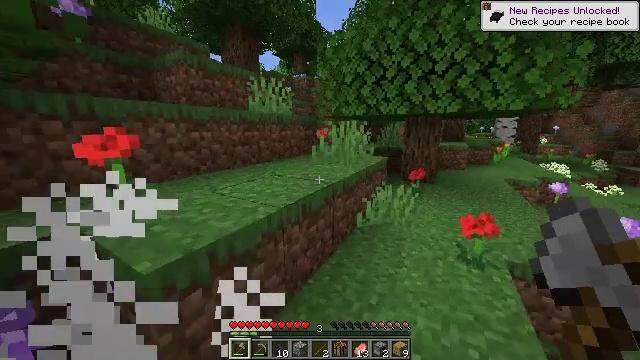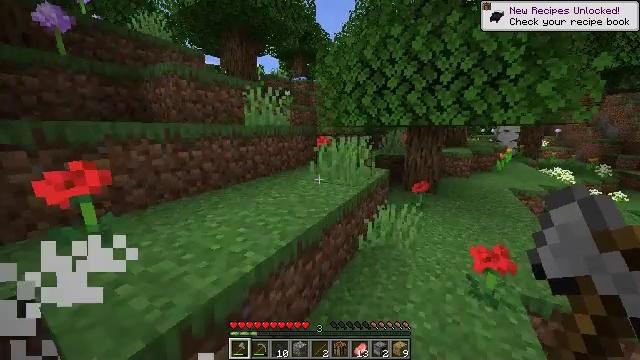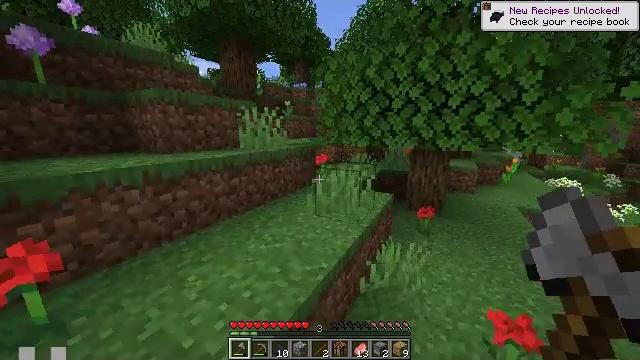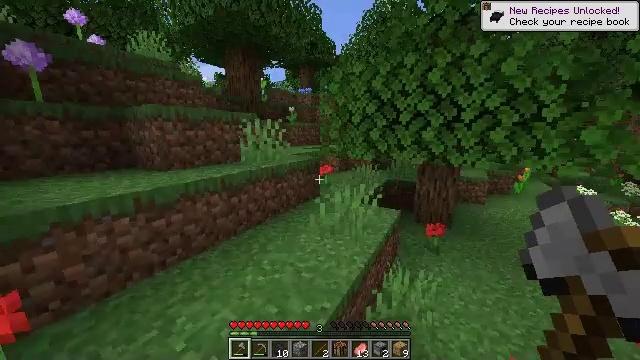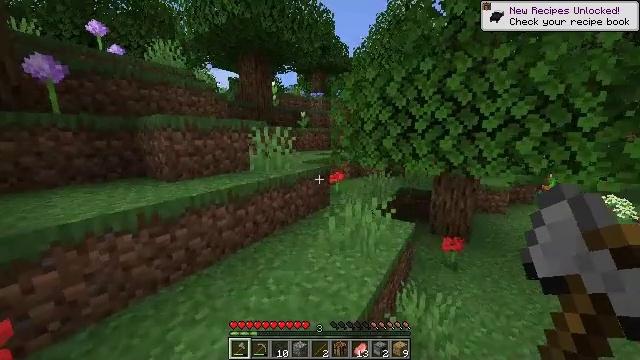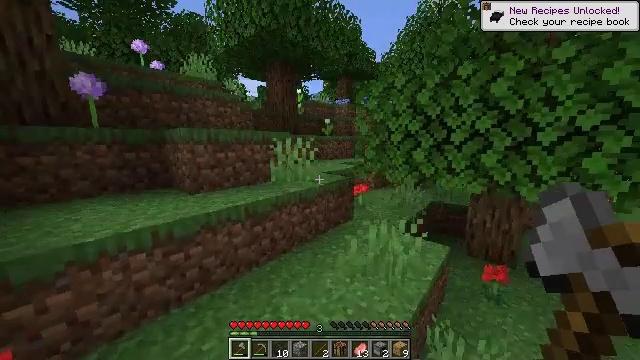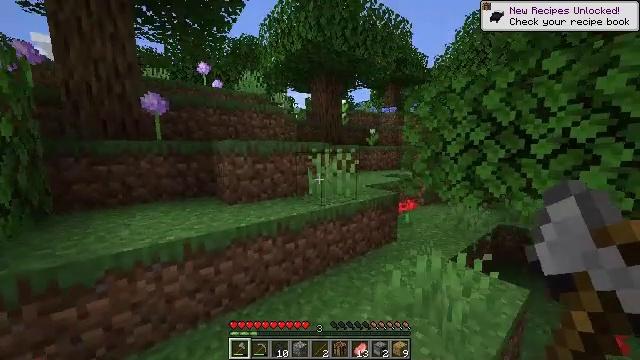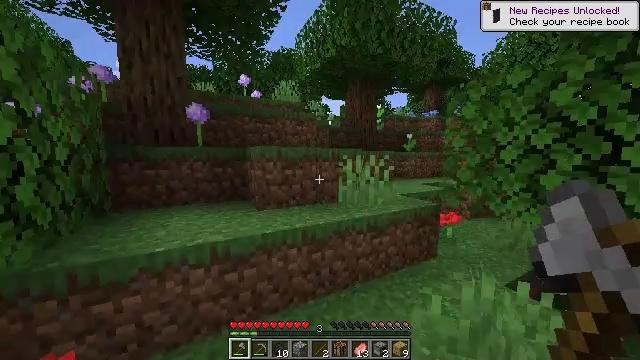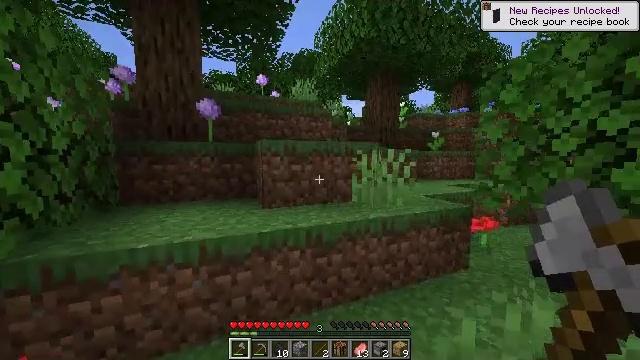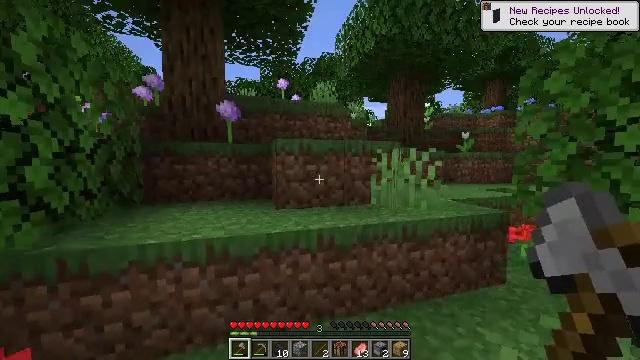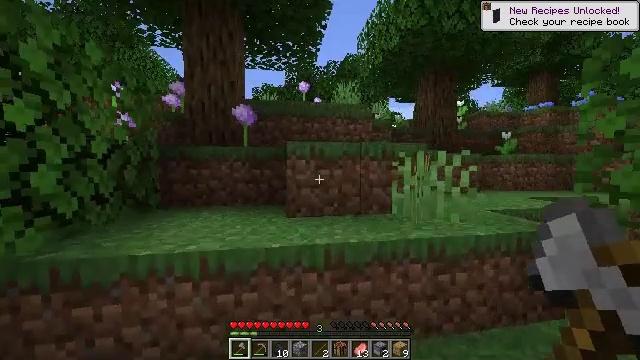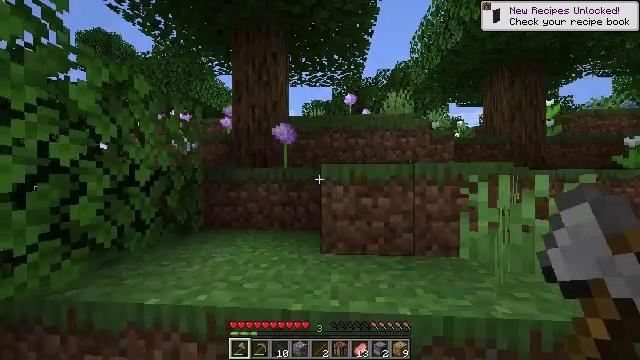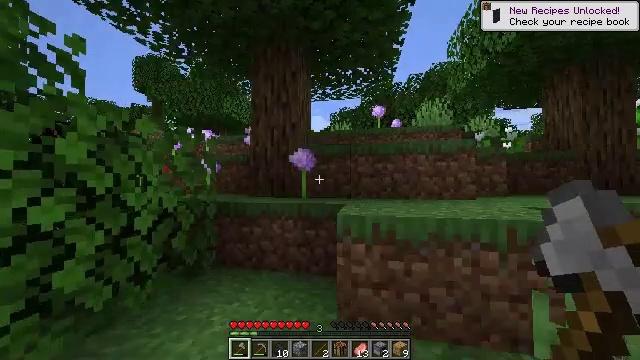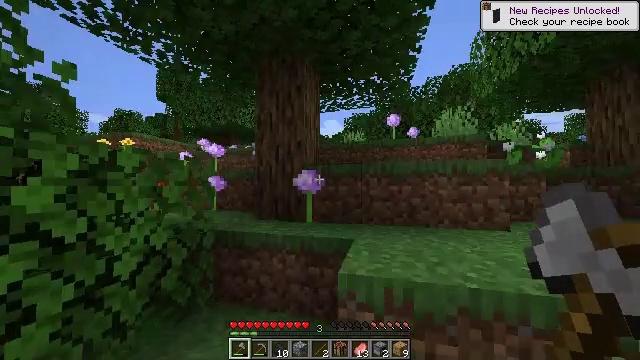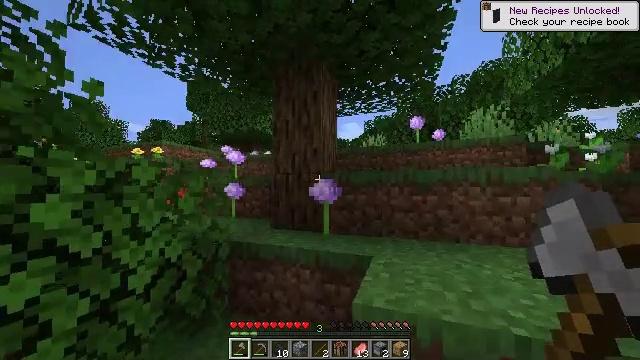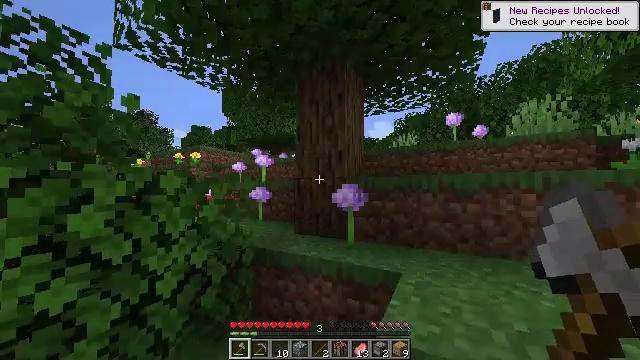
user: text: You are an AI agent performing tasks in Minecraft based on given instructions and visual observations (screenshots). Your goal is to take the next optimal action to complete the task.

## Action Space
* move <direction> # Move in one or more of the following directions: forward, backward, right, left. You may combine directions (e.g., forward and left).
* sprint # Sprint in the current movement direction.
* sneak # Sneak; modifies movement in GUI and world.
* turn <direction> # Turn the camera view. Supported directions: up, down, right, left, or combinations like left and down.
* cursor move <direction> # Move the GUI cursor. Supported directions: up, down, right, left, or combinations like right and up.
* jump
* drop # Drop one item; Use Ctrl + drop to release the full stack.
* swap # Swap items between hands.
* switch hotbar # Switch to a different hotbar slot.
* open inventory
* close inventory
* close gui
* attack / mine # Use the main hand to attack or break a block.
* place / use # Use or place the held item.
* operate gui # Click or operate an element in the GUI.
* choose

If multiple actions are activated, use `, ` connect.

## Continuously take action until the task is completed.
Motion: motion action
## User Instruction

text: Mine the allium flower.
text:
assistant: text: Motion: move forward, sprint, jump
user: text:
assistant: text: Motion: move forward, sprint, jump
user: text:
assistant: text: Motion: move forward, sprint, turn left, jump
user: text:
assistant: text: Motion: move forward, sprint, turn left, jump
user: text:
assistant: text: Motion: move forward, sprint, turn left and up, jump
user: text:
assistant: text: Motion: move forward, sprint, turn left and up, jump
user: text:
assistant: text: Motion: move forward, sprint, turn left and up, jump
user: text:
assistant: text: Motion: move forward, sprint, turn left, jump
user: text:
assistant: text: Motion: move forward, sprint, turn left and up, jump
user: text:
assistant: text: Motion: move forward, sprint, turn left and up, jump
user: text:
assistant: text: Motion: move forward, sprint, turn left and up, jump
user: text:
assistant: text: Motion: move forward, sprint, turn left and up, jump
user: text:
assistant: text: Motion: move forward, sprint, turn left, jump
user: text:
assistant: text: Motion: move forward, sprint, turn left, jump
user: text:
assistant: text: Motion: move forward, sprint, turn left, jump
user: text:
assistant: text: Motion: move forward, sprint, turn left, jump
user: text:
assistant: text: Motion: move forward, sprint, jump
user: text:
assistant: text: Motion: move forward, sprint, jump
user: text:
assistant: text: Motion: move forward, sprint, jump
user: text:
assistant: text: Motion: move forward, sprint, turn down, jump
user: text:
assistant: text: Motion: move forward, sprint, turn down, jump
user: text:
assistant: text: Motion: move forward, sprint, turn right and down, jump
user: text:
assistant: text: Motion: move forward, sprint, jump
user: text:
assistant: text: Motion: move forward, sprint, jump
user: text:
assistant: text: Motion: move forward and move right, sprint, jump
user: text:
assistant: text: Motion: move forward and move right, sprint, turn left and down, jump
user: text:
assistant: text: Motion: move forward and move right, sprint, turn left, jump
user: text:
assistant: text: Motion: move forward and move right, sprint, turn left, jump
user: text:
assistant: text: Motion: move forward and move right, sprint, turn left, jump
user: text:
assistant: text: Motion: move forward and move right, sprint, turn left, jump